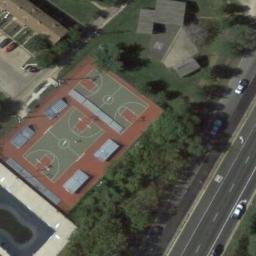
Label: basketball_court